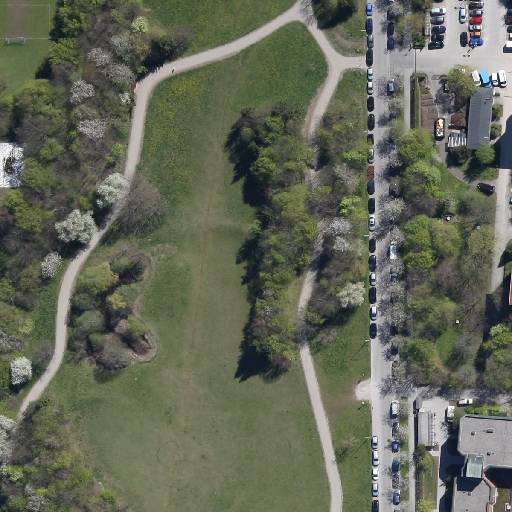
Referring expression: road